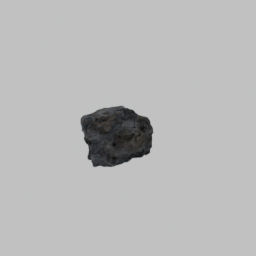
Label: nature